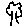
Label: tree